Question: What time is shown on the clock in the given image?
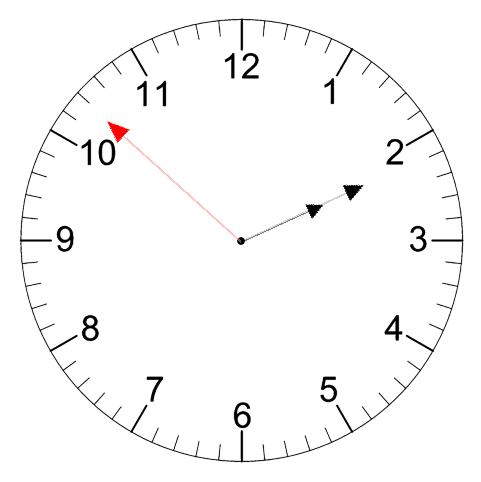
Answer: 02:10:52